Interaction volume radius: 5 \u00c5
Interaction volume height: 10 \u00c5
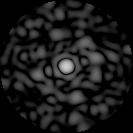
Disorder parameter: 0.8376